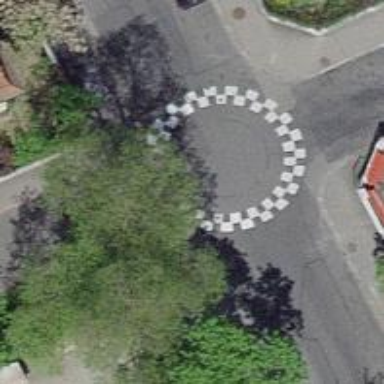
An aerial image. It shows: Traffic calming table.